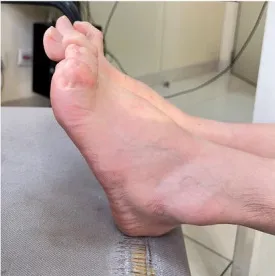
The clinical diagnosis of the proband. (C) The patient has calf muscle atrophy.
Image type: medical_photograph (skin_photograph)